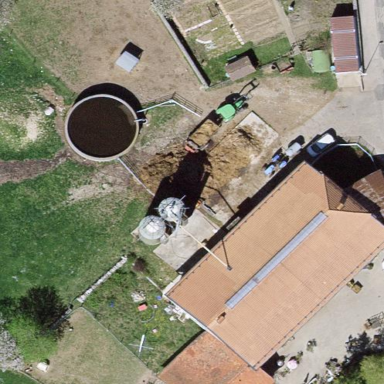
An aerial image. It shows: Farmyard area.